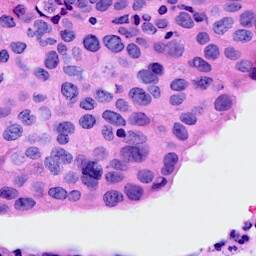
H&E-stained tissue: Breast